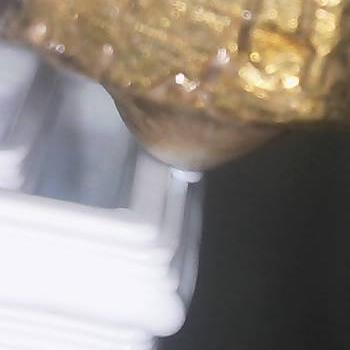
Flow rate: 149%